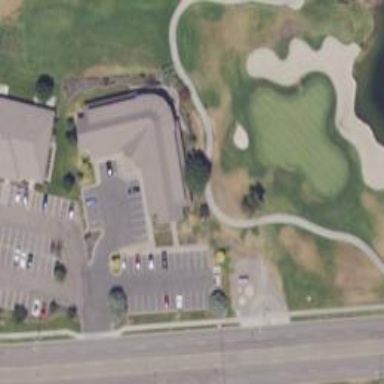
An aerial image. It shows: Path for golf carts.